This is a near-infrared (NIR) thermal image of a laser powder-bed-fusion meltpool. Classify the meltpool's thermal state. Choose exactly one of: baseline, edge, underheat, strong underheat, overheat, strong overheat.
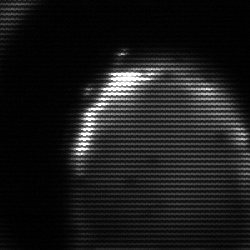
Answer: edge